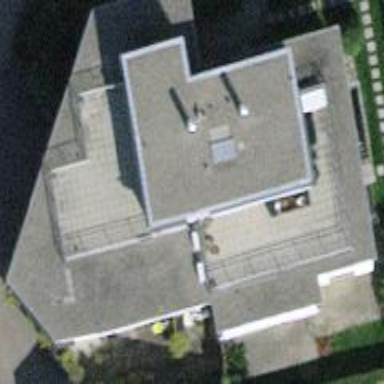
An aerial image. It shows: Building with flat roof oriented across its structure.